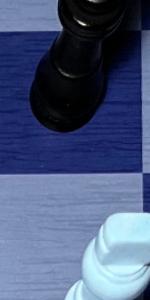
Label: Empty